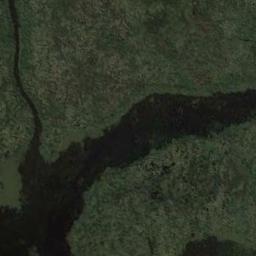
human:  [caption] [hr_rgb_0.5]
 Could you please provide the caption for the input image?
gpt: The surface of the lake in a wetland is covered with a large dense dark green and light green mixed plants .

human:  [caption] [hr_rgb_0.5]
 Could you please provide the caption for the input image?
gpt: There are many different shapes and sizes of water around the wetlands .

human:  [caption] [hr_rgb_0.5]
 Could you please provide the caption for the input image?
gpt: The wetland consists of bare land, Green plants and water .

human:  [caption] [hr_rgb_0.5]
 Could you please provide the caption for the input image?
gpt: There are several scattered trees in the middle of this wetland .

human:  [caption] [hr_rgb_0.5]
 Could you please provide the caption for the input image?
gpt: There are many green plants on the wetland .